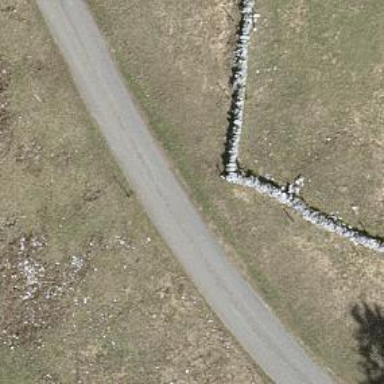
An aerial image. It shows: Wall is shown in the image.